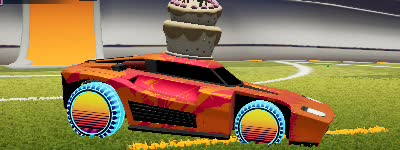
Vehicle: breakout